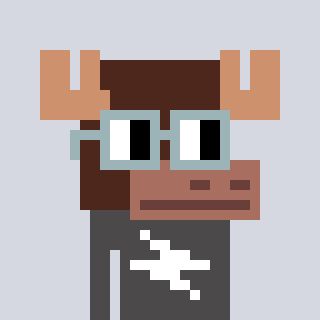
a pixel art character with square dark gray glasses, a moose-shaped head and a grayscale-colored body on a cool background